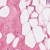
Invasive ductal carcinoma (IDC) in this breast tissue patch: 0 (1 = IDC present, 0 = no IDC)